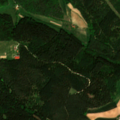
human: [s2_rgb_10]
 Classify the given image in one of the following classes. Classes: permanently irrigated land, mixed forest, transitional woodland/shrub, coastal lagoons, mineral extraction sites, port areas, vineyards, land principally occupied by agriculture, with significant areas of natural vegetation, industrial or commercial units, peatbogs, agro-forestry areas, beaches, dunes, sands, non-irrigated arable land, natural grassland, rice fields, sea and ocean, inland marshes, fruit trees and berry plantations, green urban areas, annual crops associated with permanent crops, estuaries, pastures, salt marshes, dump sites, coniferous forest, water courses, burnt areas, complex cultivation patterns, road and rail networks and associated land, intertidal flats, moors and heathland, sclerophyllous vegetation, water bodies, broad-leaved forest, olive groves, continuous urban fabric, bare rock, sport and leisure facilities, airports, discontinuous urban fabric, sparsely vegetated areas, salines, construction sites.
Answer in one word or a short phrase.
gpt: non-irrigated arable land, complex cultivation patterns, coniferous forest